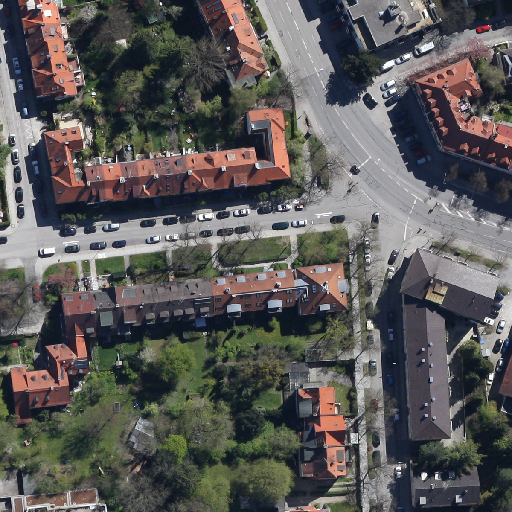
Referring expression: road